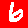
Digit: 6